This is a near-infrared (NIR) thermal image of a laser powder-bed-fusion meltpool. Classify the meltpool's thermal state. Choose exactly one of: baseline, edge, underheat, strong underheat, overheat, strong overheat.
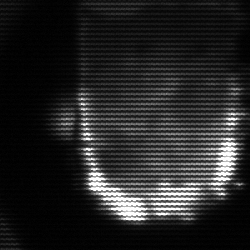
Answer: baseline